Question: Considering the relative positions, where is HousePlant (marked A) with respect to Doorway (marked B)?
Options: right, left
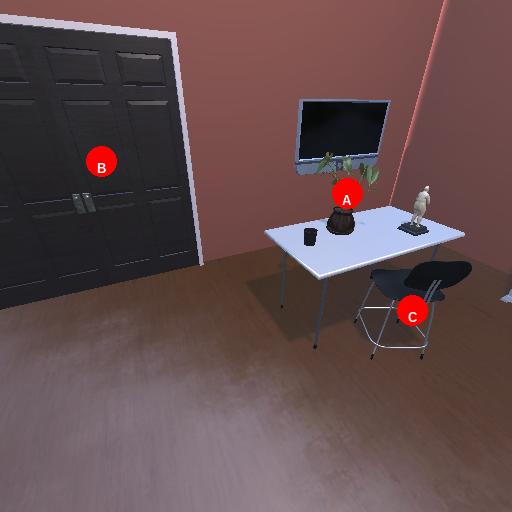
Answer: right